如图，梯形 \(ABCD\) 中，\(BC \parallel AD\)，\(AB = CD\)，\(AC\) 平分 \(\angle BAD\)，如果 \(AD = 2AB\)，\(\overrightarrow{AB} = \vec{a}\)，\(\overrightarrow{AD} = \vec{b}\)，那么 \(\overrightarrow{AC}\) 是\underline{\quad\quad}（用向量 \(\vec{a}\)、\(\vec{b}\) 表示）。

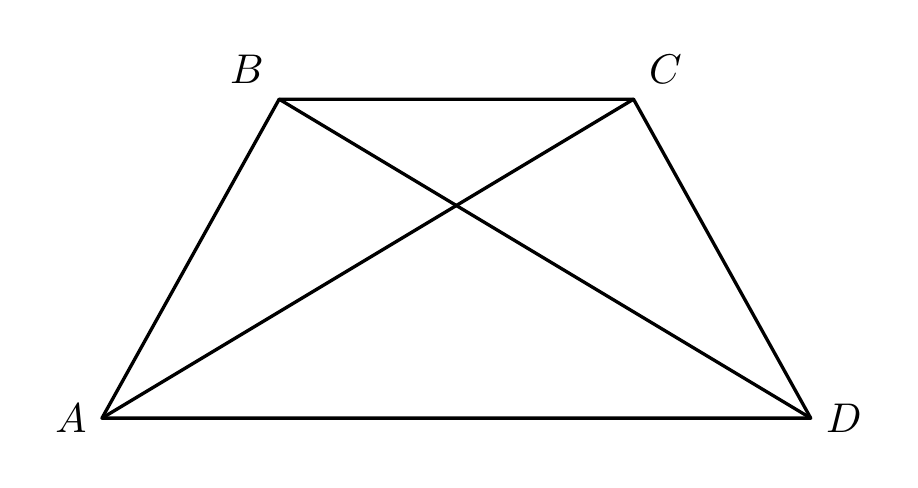
【解答】
【答案】\(\boldsymbol{\vec{a} + \dfrac{1}{2}\vec{b}}\)

\[
\therefore BC = \dfrac{1}{2}AD,
\]
\[
\therefore \overrightarrow{AC} = \overrightarrow{AB} + \overrightarrow{BC} = \vec{a} + \dfrac{1}{2}\overrightarrow{AD} = \vec{a} + \dfrac{1}{2}\vec{b},
\]
故答案为：\(\boldsymbol{\vec{a} + \dfrac{1}{2}\vec{b}}\)。
---
\(\therefore \angle C = \dfrac{180^\circ - \angle DHC}{2} = 45^\circ\).
（2）解：① \(\because\) 四边形 \(ABHD\) 为正方形，
\[
\therefore \angle CBD = 45^\circ,\ \angle ADB = 45^\circ,
\]
又 \(\because \angle EBF = 45^\circ\)，
\[
\therefore \angle DBE = \angle CBF,
\]
又 \(\because \angle BDE = \angle C = 45^\circ\)，
\[
\therefore \triangle BDE \backsim \triangle BCF;
\]
② \(\triangle BEF\) 是等腰直角三角形，
\[
\because \triangle BDE \backsim \triangle BCF,
\]
\[
\therefore \dfrac{BE}{BD} = \dfrac{FB}{CB},
\]
又 \(\because \angle EBF = \angle DBC = 45^\circ\)，
\[
\therefore \triangle EBF \backsim \triangle DBC,
\]
又在 \(\triangle DBC\) 中，\(\angle DBC = \angle C = 45^\circ\)，为等腰直角三角形，
\[
\therefore \triangle BEF \text{ 是等腰直角三角形};
\]
③ 延长 \(EF\) 交 \(BC\) 的延长线于点 \(Q\)，

\[
\because \angle BCD = \angle DBH = 45^\circ,\ BC = 2,
\]
\[
\therefore BD = CD = \sqrt{2},
\]
\[
\because \triangle BDE \backsim \triangle BCF,
\]
\[
\therefore \dfrac{DE}{CF} = \dfrac{DB}{CB} = \dfrac{1}{\sqrt{2}},
\]
\[
\because DE = 1 - x,
\]
\[
\therefore CF = \sqrt{2} - \sqrt{2}x,
\]
\[
\therefore DF = CD - CF = \sqrt{2}x,
\]
\[
\because AD \parallel BC,
\]
\[
\therefore \triangle EFD \backsim \triangle QFC,
\]
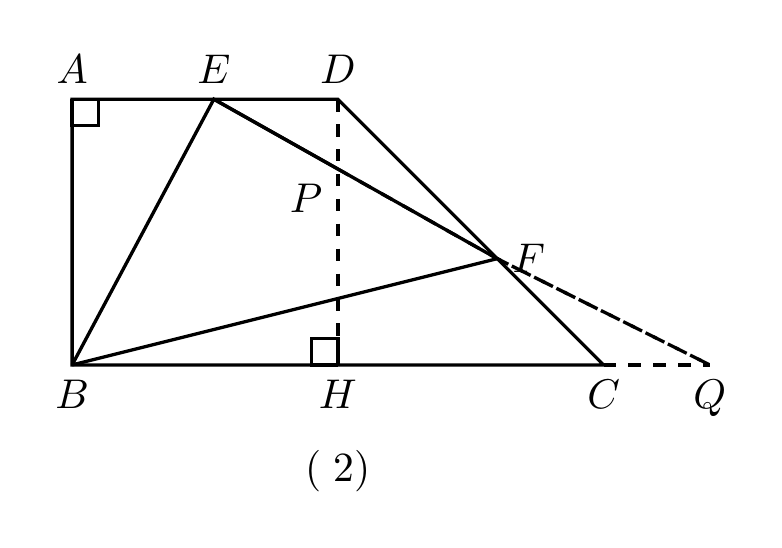